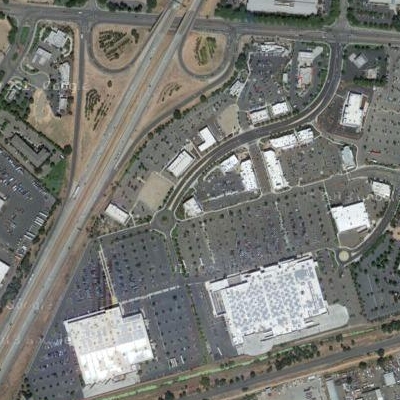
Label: Parking